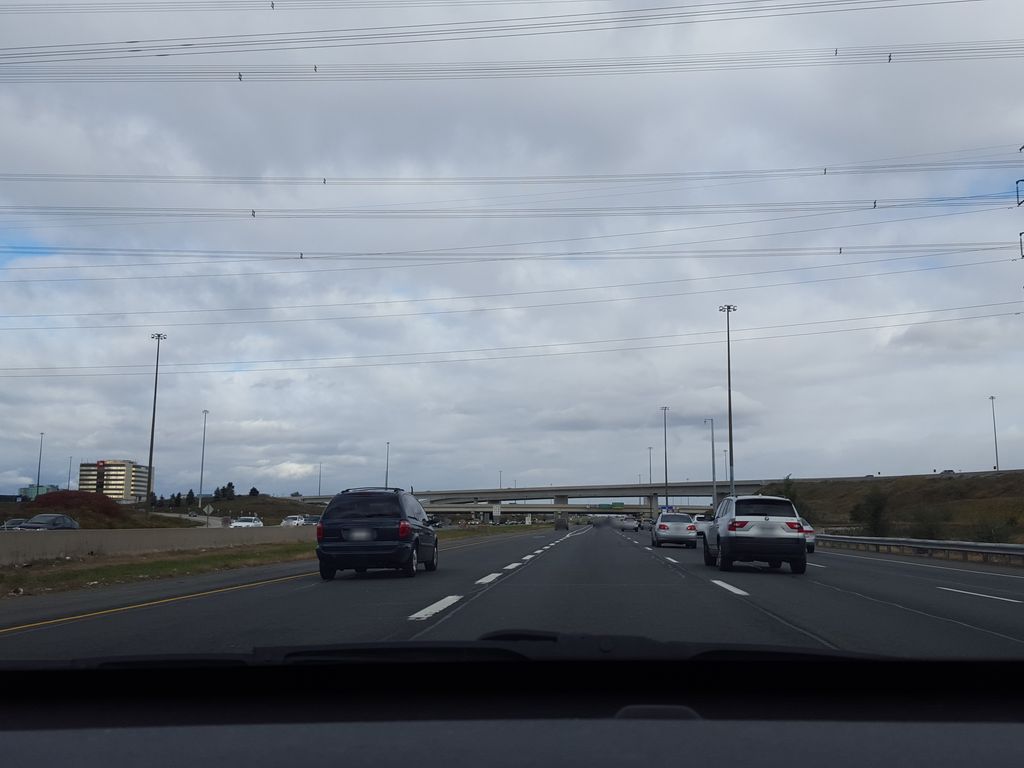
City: toronto